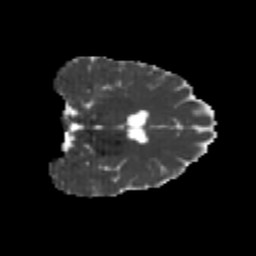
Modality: MD
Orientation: coronal
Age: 21
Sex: male
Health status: healthy
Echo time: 0.074 s